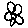
Label: flower